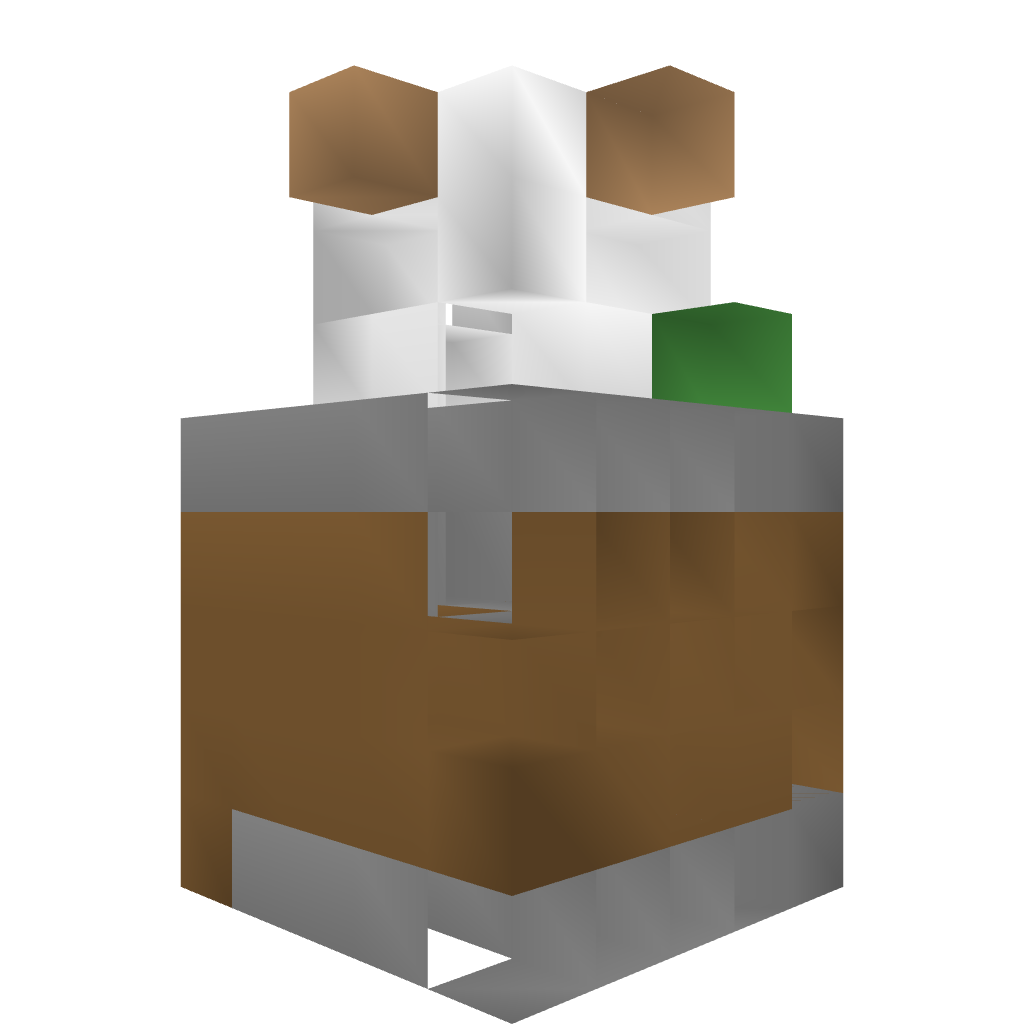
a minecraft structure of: bad shape low quality 60% earth